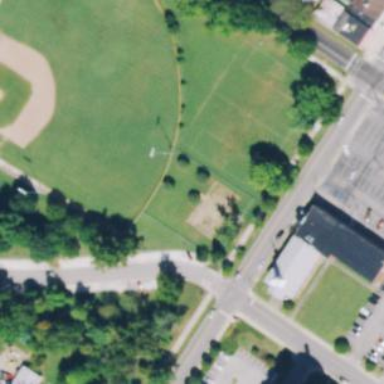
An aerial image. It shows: Fenced dog park area for leisure land.